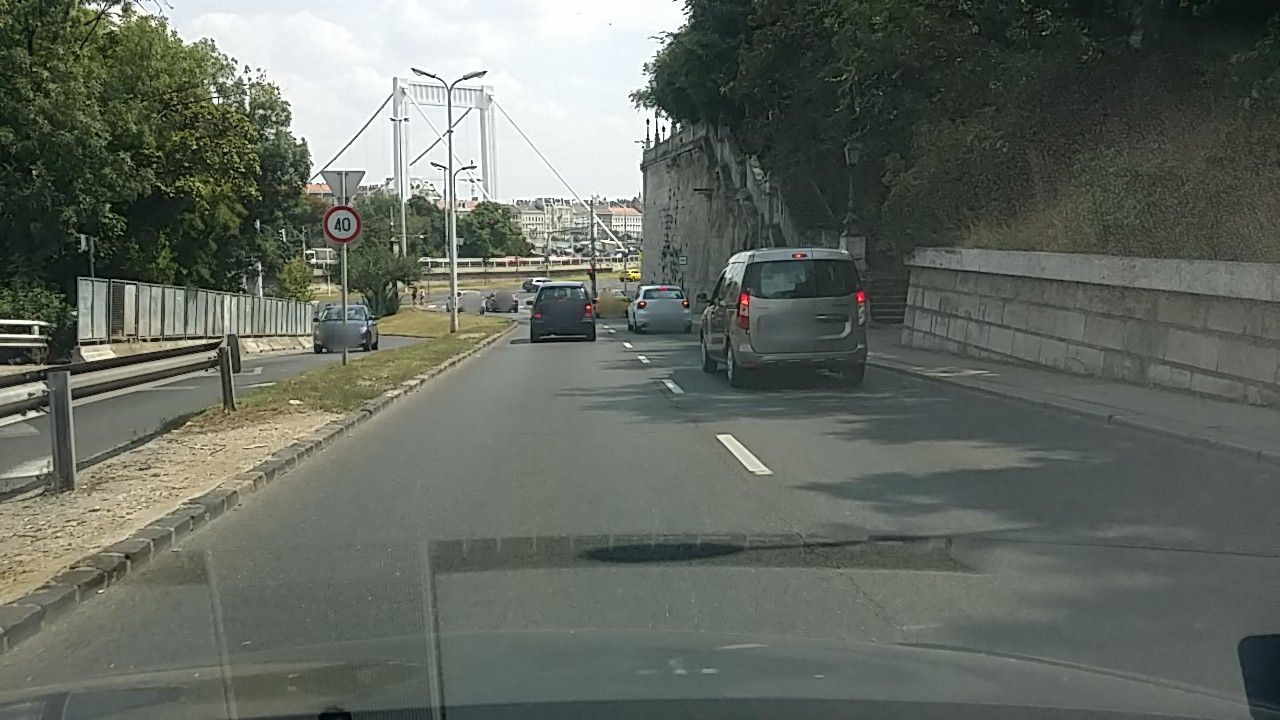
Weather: clear
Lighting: day
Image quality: good
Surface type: driving surface
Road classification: primary
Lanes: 2
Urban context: urban centre
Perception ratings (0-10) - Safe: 0.75, Lively: 3.14, Beautiful: 4.04, Boring: 6.31, Depressing: 3.13, Wealthy: 0.9